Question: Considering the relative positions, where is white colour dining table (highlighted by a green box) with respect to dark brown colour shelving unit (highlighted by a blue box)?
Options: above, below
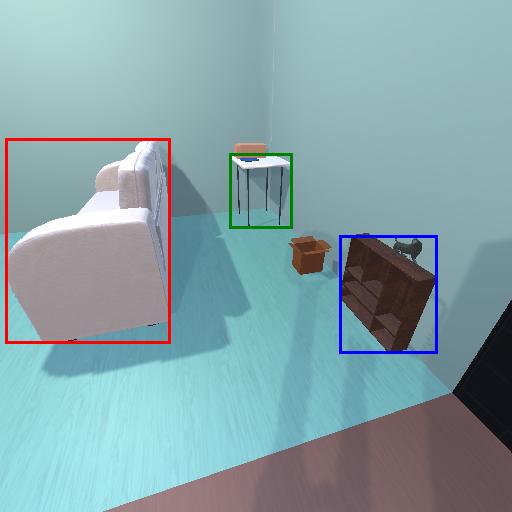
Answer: above